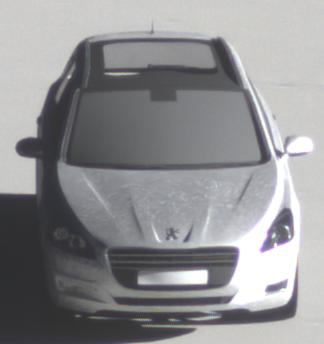
Make: Peugeot
Model: 508 SW 120 VTi
Detailed model: 508 (I) SW
Model produced from: 2011/03
Model produced until: 2014/05
Doors: 5
Color: white
Road condition: dry road
Daytime: morning or afternoon
Contrast: high contrast